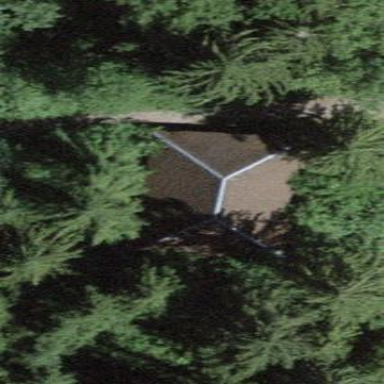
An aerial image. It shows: Barn.